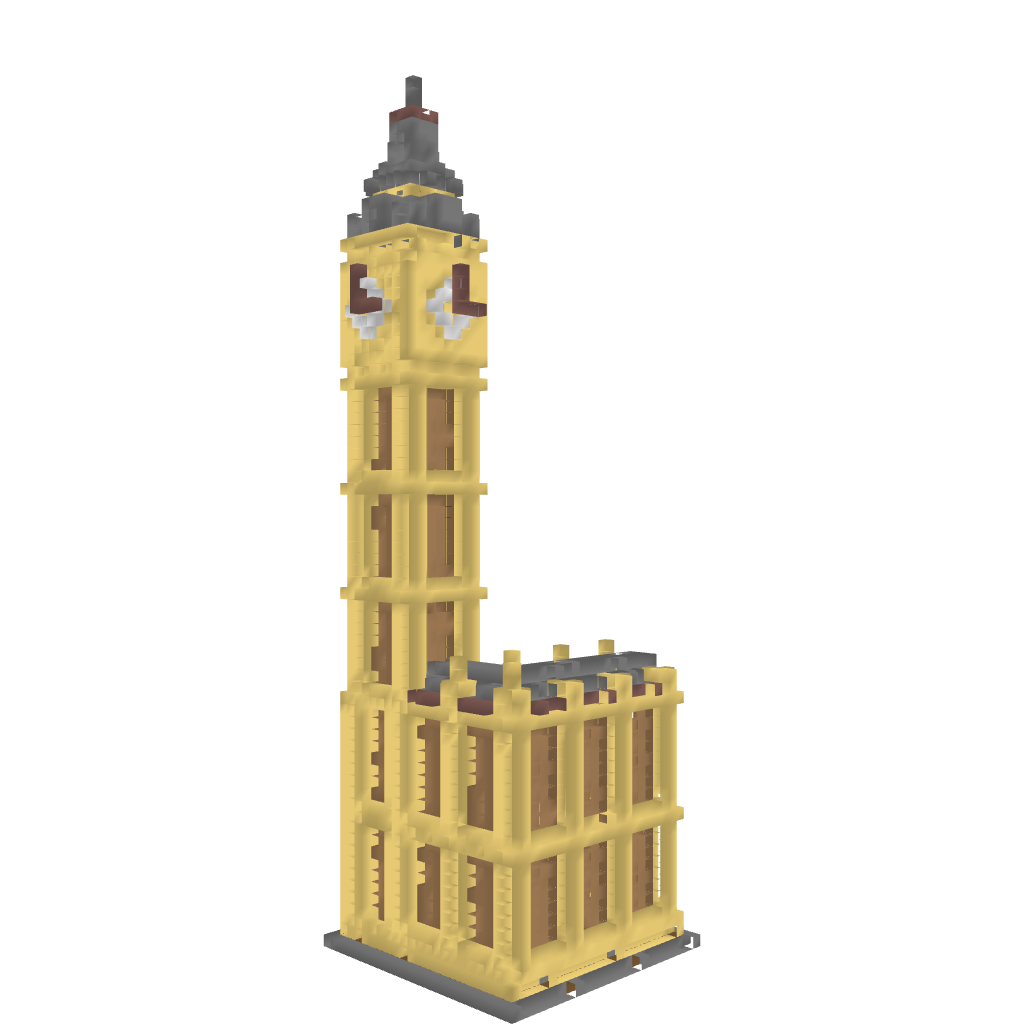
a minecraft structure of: Big Ben high quality